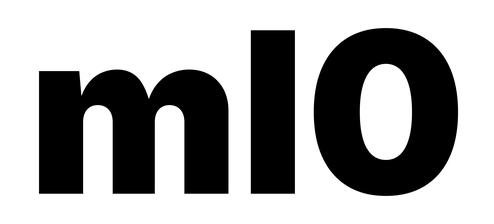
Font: Inter_Black